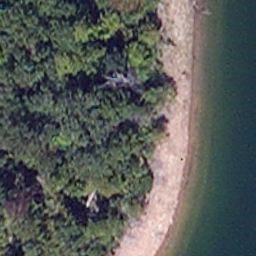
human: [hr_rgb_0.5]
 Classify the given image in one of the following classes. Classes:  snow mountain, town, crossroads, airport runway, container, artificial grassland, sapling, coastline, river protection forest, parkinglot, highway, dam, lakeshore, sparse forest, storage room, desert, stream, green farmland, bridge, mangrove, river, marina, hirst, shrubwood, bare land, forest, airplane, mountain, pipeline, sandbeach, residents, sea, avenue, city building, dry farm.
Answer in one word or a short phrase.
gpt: lakeshore